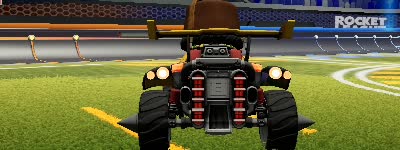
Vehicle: octane